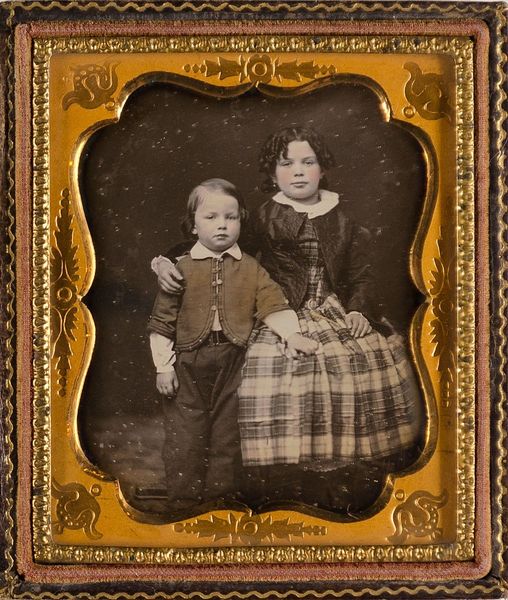
Titel: Zwei Geschwister Guhn
Standort: Hamburg
Institution: Museum für Kunst und Gewerbe Hamburg
Schlagwörter: figur, junge, geschwister, foto, fotografie, photographie, doppelbildnis, doppelportrait, koloriert, photo, kolorierung, lichtbild, daguerreotypie, bildwerke, angewandte und bildende kunst, hessische systematik, mädchen, porträtfotografie, porträtphotographie, doppelporträt